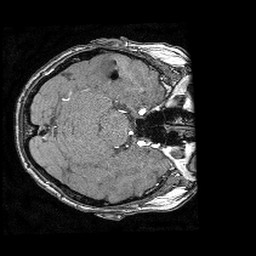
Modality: angio
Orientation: axial
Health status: ill
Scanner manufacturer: philips
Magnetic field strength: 3 T
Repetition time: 0.01839 s
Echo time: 0.003404 s